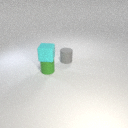
small green rubber cylinder to the left of small gray rubber cylinder